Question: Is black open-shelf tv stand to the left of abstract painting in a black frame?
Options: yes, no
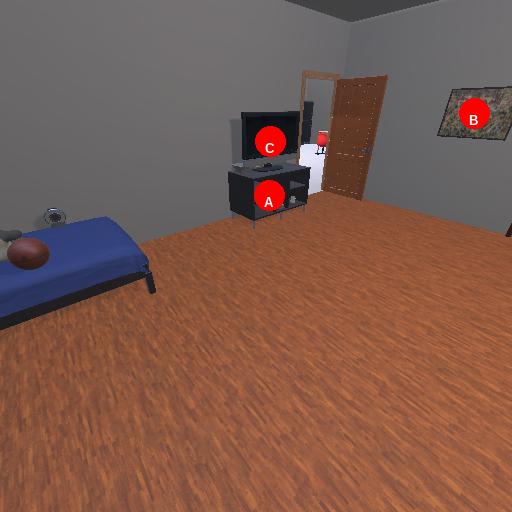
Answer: yes